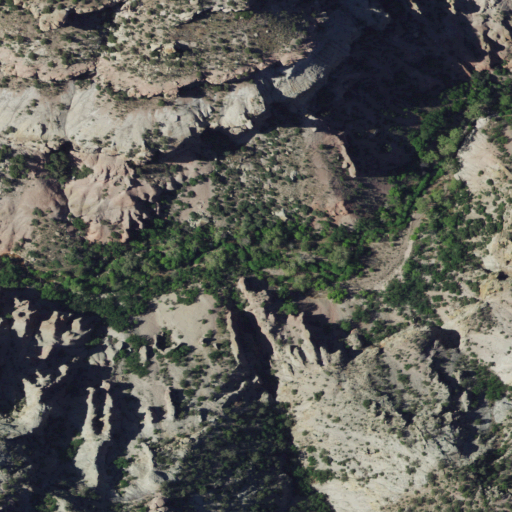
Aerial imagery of valley in New Mexico named Sheridan Canyon containing shrub, evergreen forest, and grassland